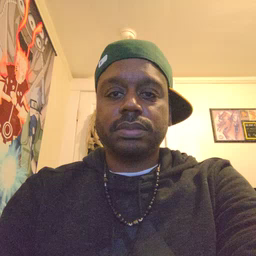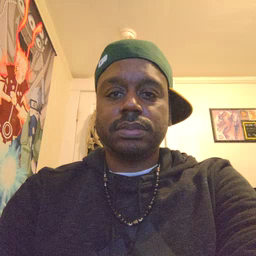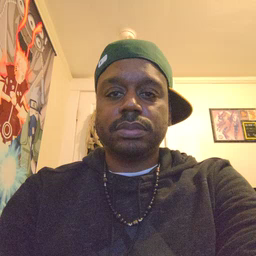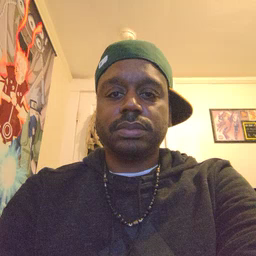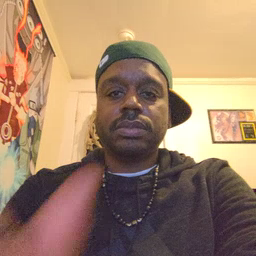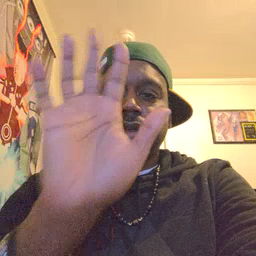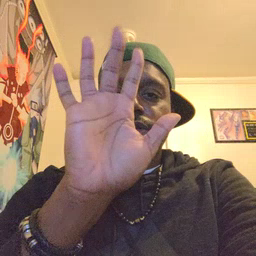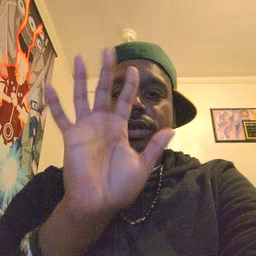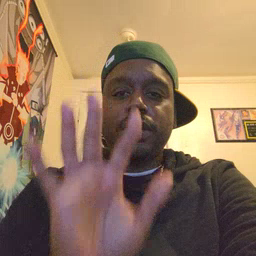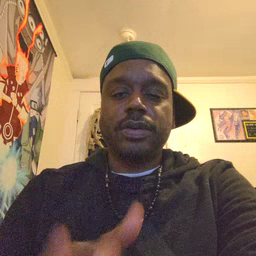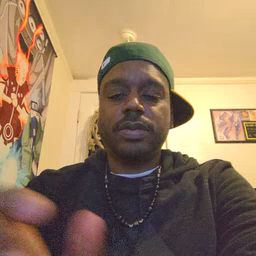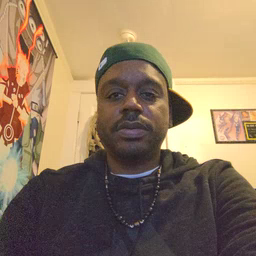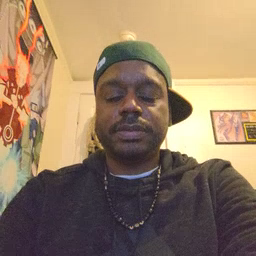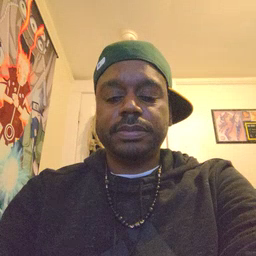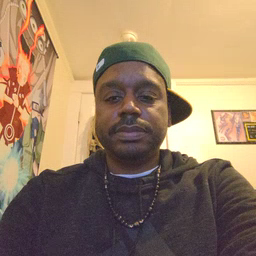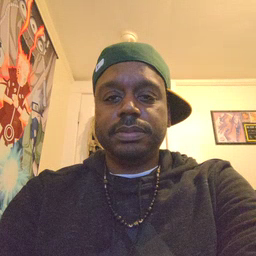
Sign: snow